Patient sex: F
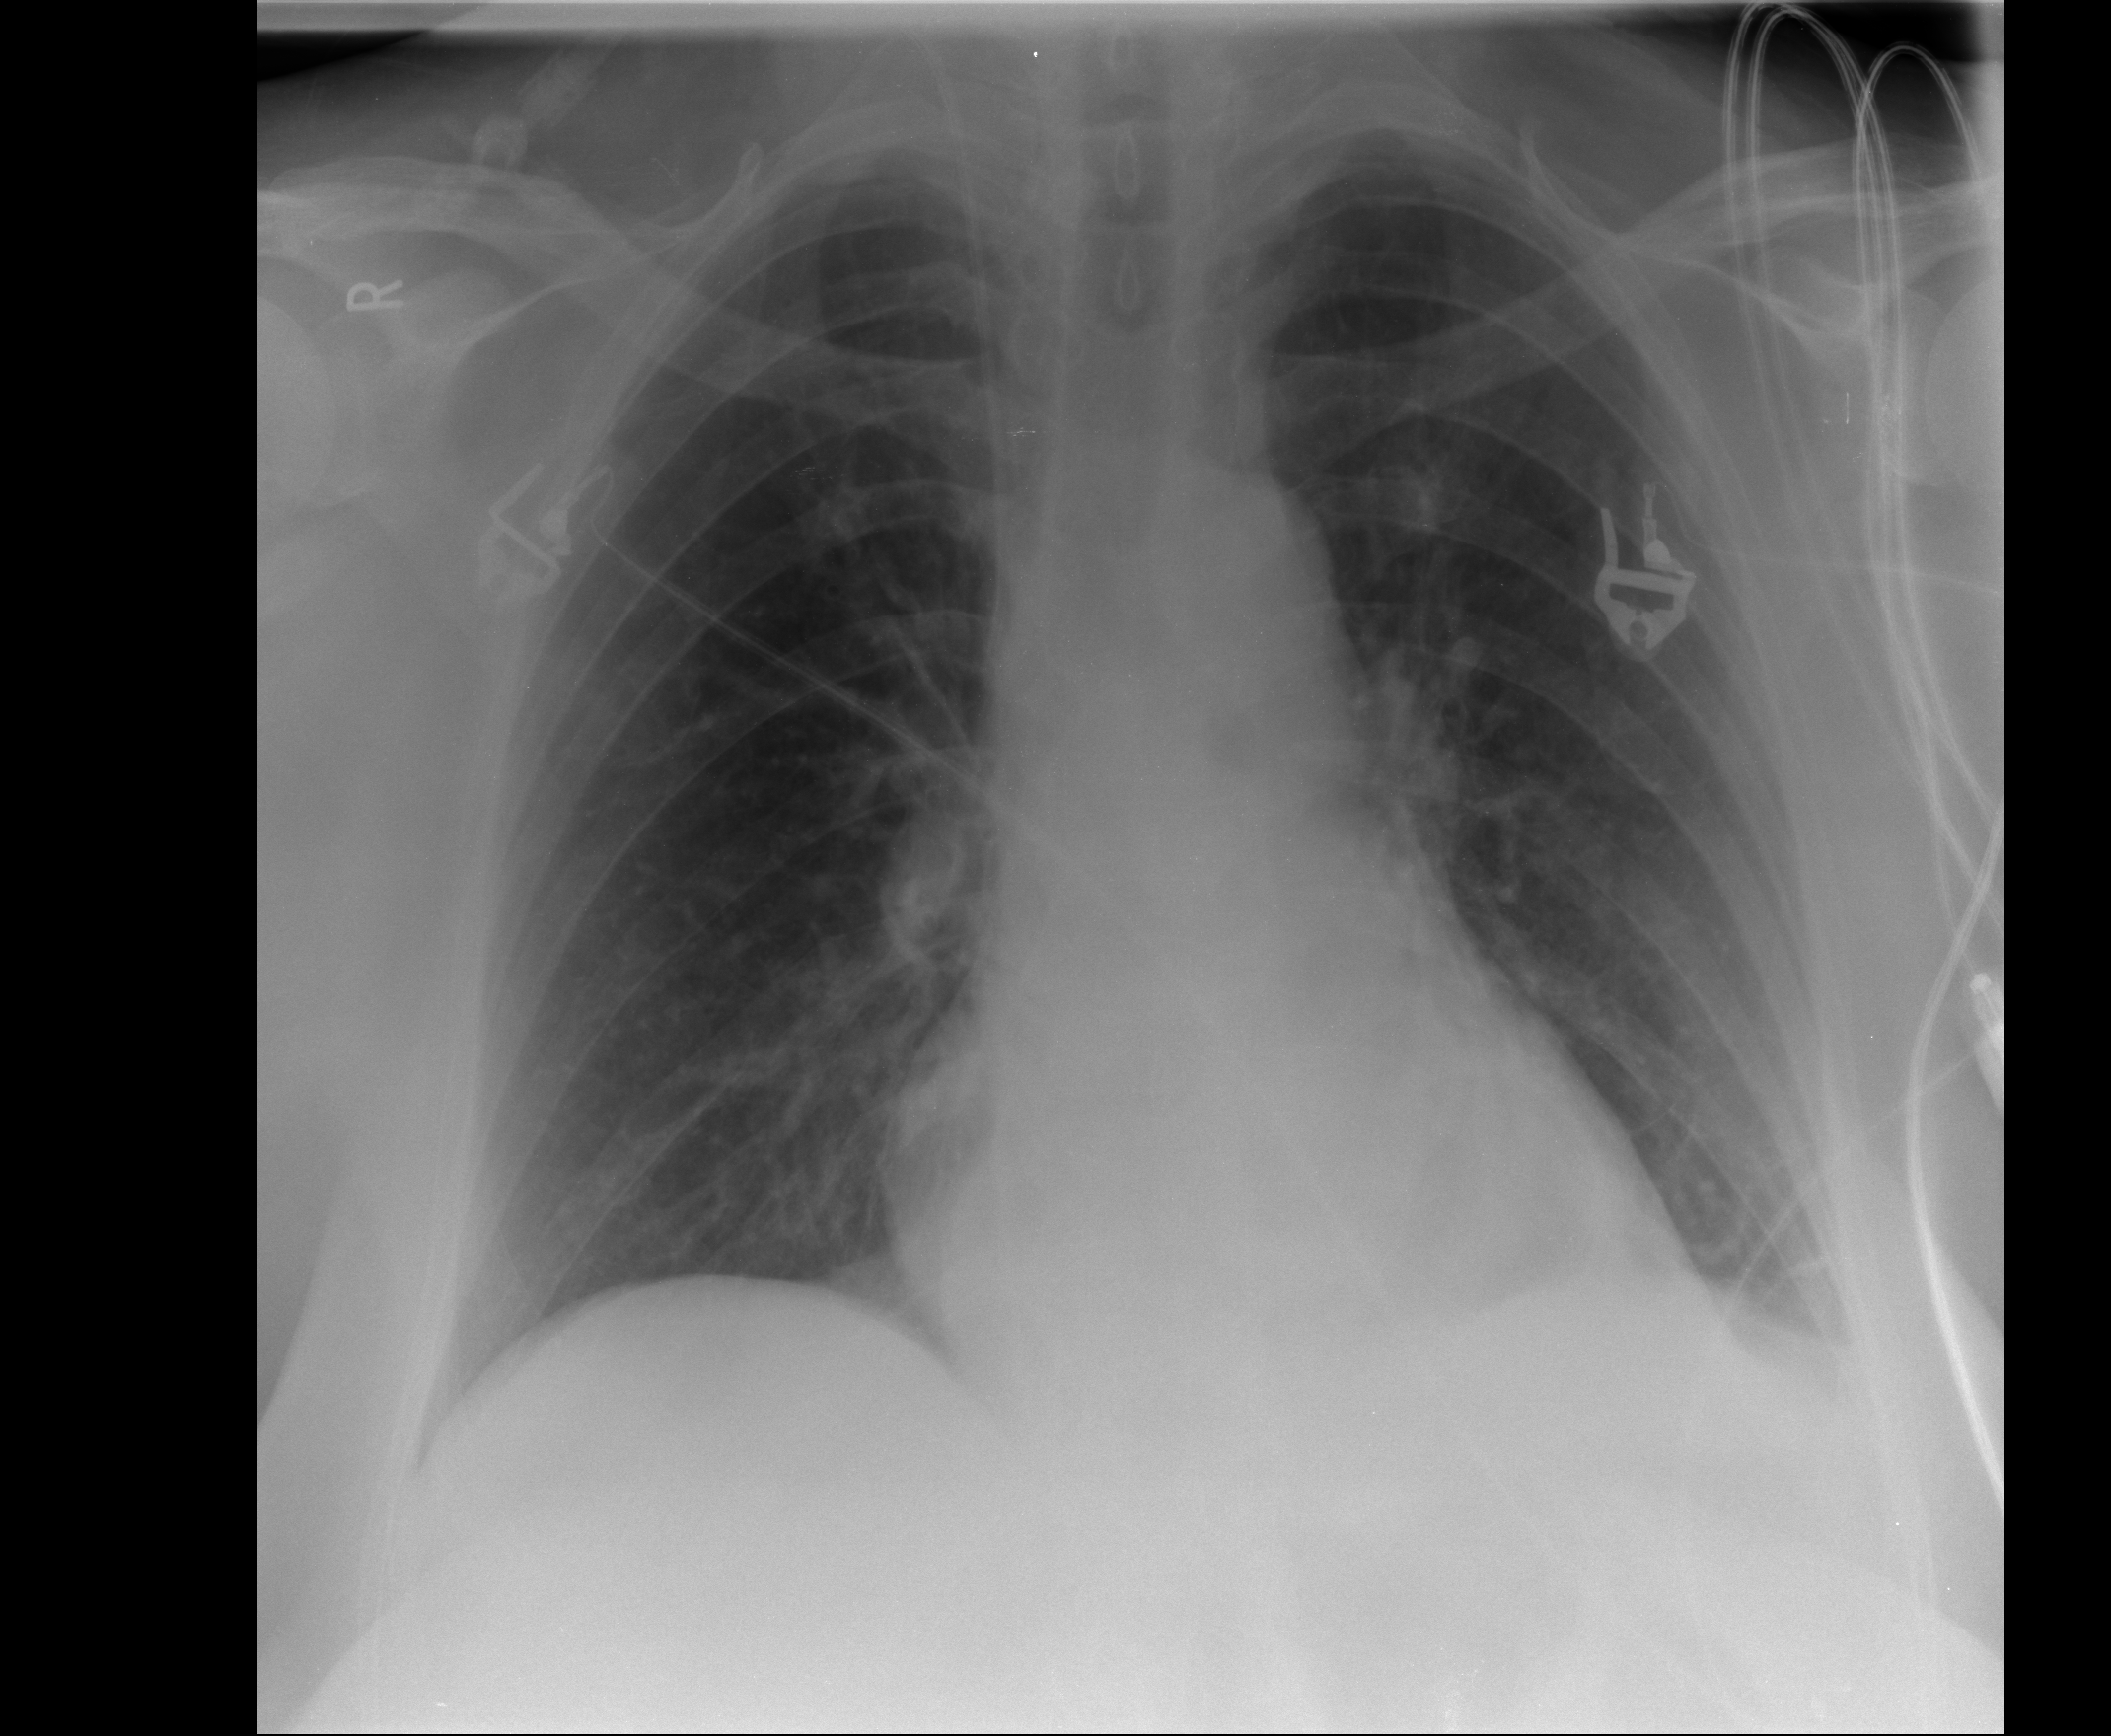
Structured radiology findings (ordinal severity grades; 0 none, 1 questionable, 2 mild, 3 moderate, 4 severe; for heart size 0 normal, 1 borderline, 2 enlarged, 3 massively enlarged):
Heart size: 0
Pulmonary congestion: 0
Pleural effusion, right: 0
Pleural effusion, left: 1
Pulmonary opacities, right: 0
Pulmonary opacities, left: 0
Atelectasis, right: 0
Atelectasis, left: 2